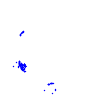
Particle: pion